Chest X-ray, AP view. Patient: 46 years old, sex M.
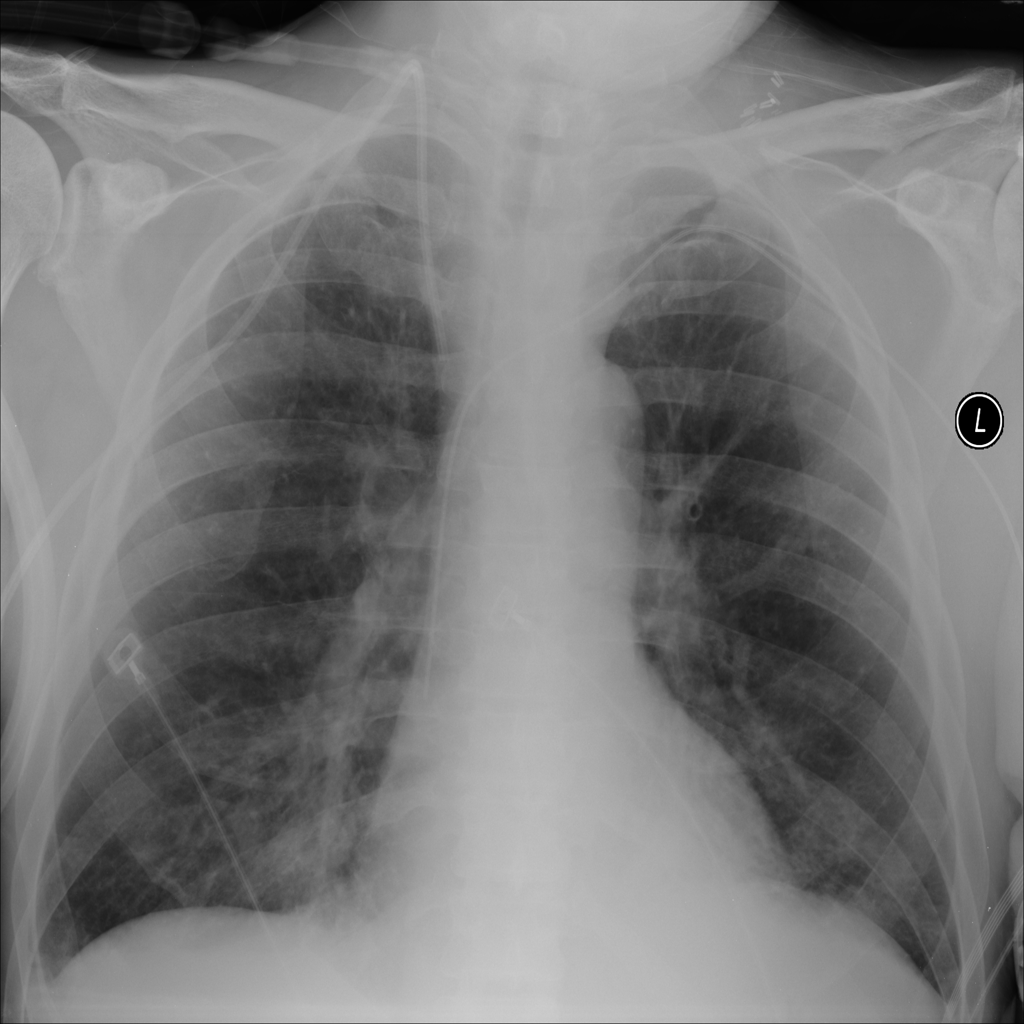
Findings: Infiltration